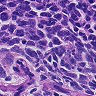
Metastatic tissue present: no